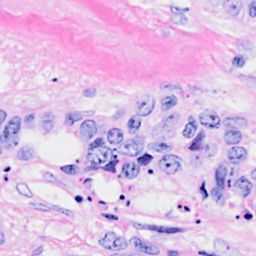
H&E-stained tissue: Breast